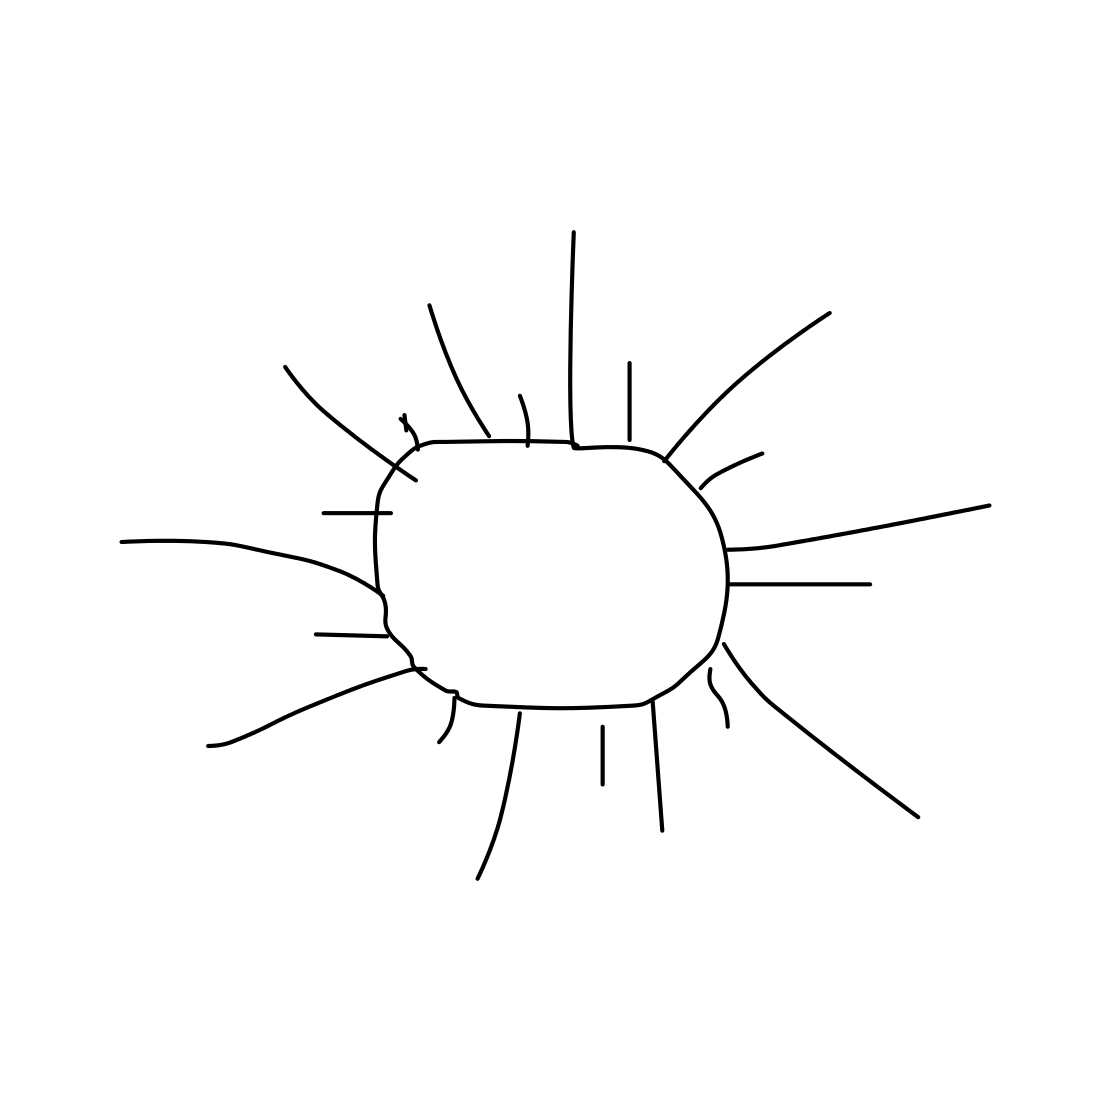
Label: sun